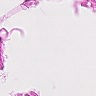
Metastatic tissue present: no